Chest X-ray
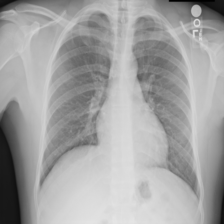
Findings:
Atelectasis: negative
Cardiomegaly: negative
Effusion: negative
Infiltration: negative
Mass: negative
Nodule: negative
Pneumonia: negative
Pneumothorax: negative
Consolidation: negative
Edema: negative
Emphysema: negative
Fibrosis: negative
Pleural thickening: negative
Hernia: negative